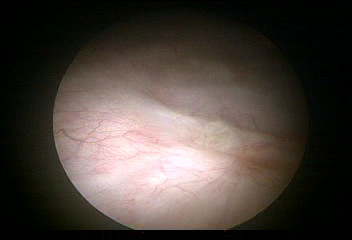
Modality: WLC
Class: Normal mucosa
Bladder cancer association: No